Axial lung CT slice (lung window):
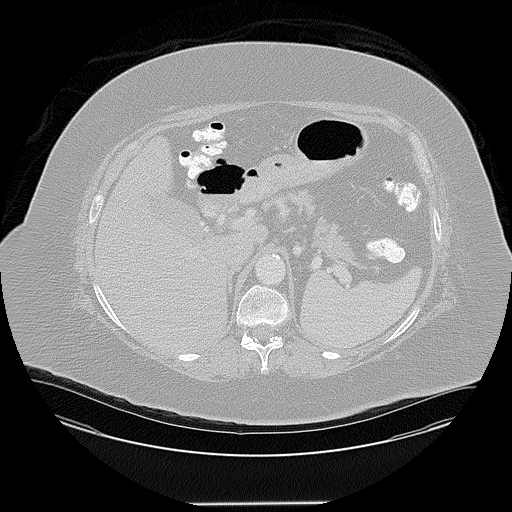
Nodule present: no